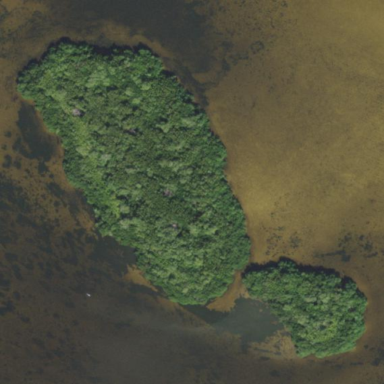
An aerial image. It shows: Islet along the natural coastline.